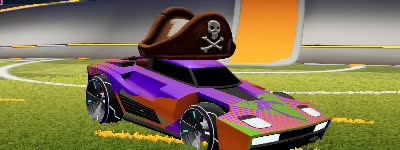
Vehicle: breakout